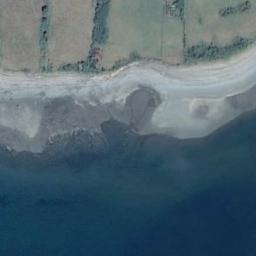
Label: beach